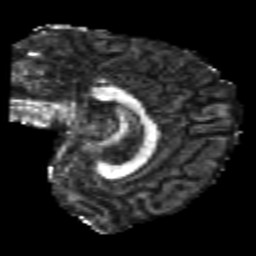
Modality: FA
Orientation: sagittal
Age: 21
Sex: male
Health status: healthy
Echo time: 0.074 s